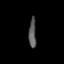
Tissue: lung
Cell type: T cells
Senescence score: 0.2304
Nuclear area (px): 219
Mean DAPI intensity: 85.653